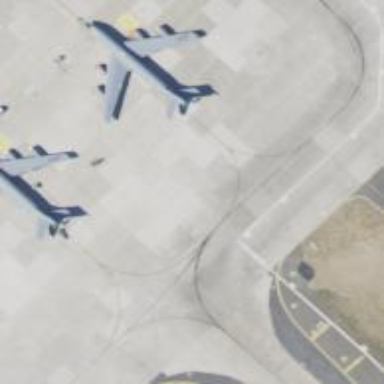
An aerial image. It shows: Image of taxiway at airport.